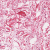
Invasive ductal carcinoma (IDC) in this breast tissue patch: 0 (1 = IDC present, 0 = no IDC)